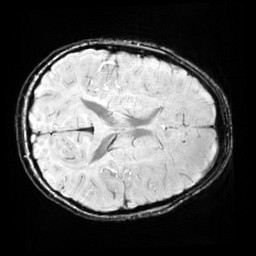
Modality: SWI
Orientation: axial
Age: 13
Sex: male
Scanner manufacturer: siemens
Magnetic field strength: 3 T
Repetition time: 0.027 s
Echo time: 0.02 s